Current action and preconditions to check: trajectory_clear

Your task: For each precondition in the list above, predict whether it will hold at this action.

Consider the current scene as observed from the mobile robot's camera, and analyze the predicted future states of all dynamic agents (e.g., people, animals, vehicles, or any moving entities) within the NEXT SECOND.

IMPORTANT: Only answer "very likely" if you are absolutely certain—based on strong, clear evidence—that a dynamic agent will violate the precondition in the predicted future state. Do NOT answer "very likely" for unlikely, ambiguous, or low-probability risks.

Ask yourself for each precondition: Is there a high probability, with clear and convincing evidence, that the predicted future states of any dynamic agent will interfere with the predicted future state of the currently executing action within the NEXT SECOND, causing that precondition to fail?

Assess the risk level based on these predictions. Use "likely" or "very likely" if motions create a clear risk of interference.

Use "neutral" or "improbable" if agents are nearby but their predicted paths are clearly diverging or non-conflicting.

Failure Risk Categories: "very improbable", "improbable", "neutral", "likely", "very likely"

Answer Format: Output ONLY the probability_of_failure value from these categories: "very improbable", "improbable", "neutral", "likely", "very likely"

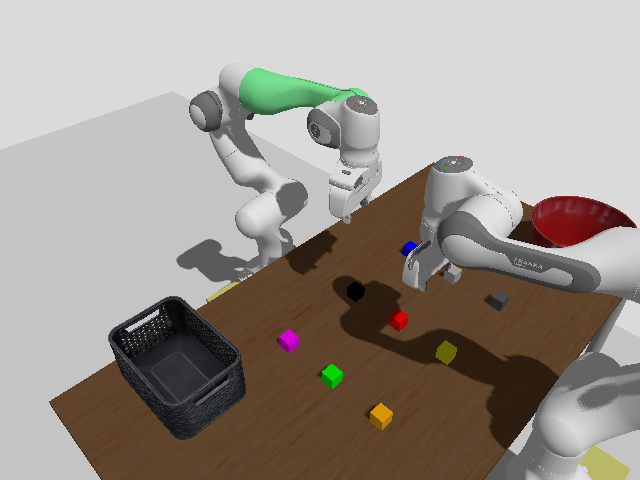

Answer: neutral